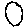
Label: circle